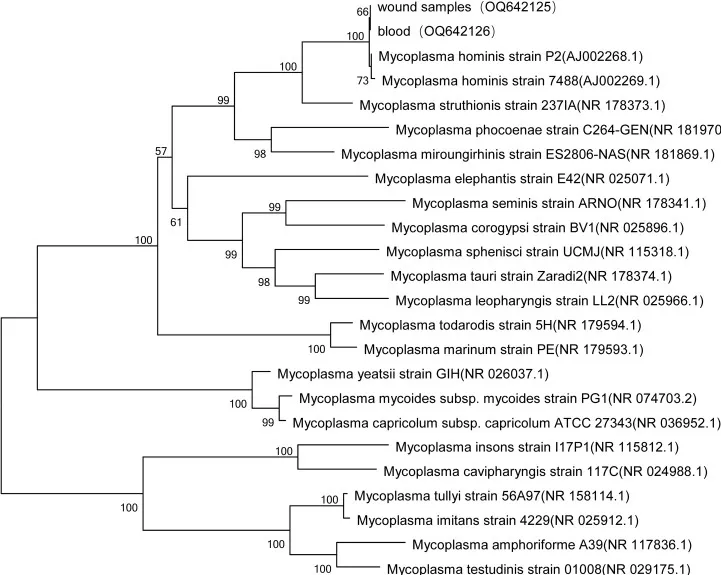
Phylogenetic analyses of M. hominis isolated from wound tissue and blood samples.
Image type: chart (chart)